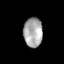
Tissue: prostate
Cell type: T cells
Senescence score: 0.3283
Nuclear area (px): 552
Mean DAPI intensity: 167.348